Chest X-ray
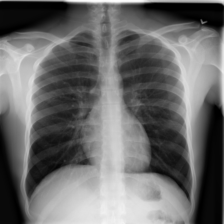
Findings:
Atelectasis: negative
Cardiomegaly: negative
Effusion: negative
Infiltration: negative
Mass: negative
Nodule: negative
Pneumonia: negative
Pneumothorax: negative
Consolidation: negative
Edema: negative
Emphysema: negative
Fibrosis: negative
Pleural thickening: negative
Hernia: negative